Field crop: maize
Growth stage: 2
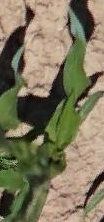
Species: maize